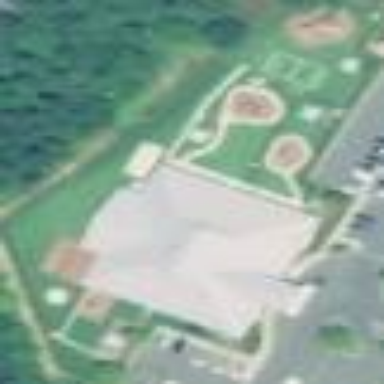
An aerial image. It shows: Playground area for leisure activities on the land.